Question: I'm developing an space for my webpage where I want some diagonal shaped boxes, like the ones on <URL> where he inserted the studio channel link, podcast, etc. How can I develop something like this?

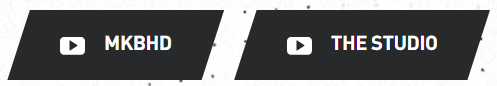
Answer: <URL>:
> The clip-path CSS property creates a clipping region that sets what
part of an element should be shown. Parts that are inside the region
are shown, while those outside are hidden.
So let's use 'clip-path' property:
'''
.foo-bar {
width: 8rem;
font-size: 12px;
background: lightgreen;
color: #ffffff;
padding: 7px;
text-align: center;
clip-path: polygon(15% 0%, 100% 0, 85% 100%, 0% 100%);
}
'''
'''
<div class="foo-bar">Some text</div>
'''